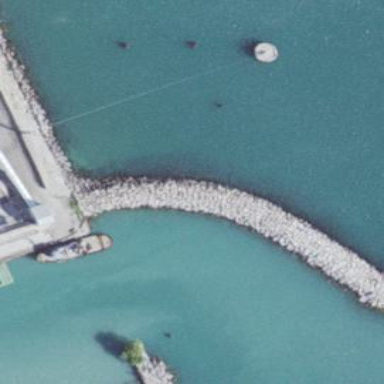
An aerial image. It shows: Breakwater structure.